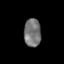
Tissue: lung
Cell type: Others
Senescence score: 0.1845
Nuclear area (px): 467
Mean DAPI intensity: 117.278